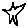
Label: star